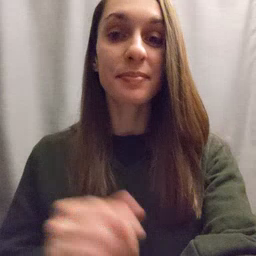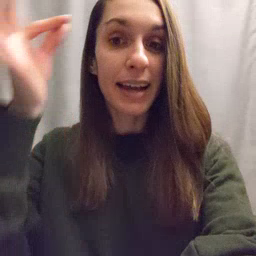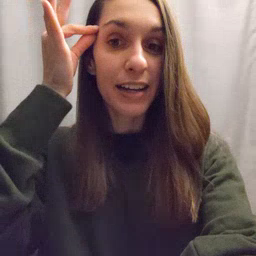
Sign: hair